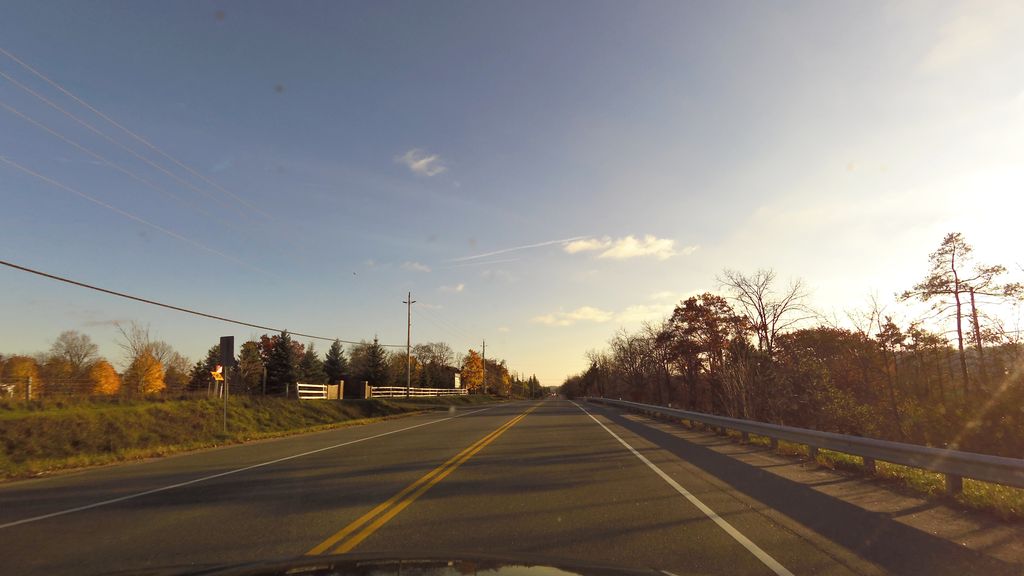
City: kitchener-waterloo